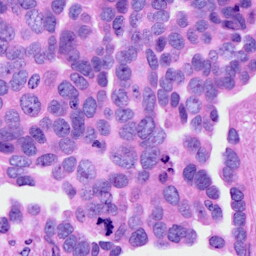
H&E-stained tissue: Ovarian